Question: I have this table on my database:

'sentBy' and 'sentTo' are FK to 'User' table.
On this table I have messages between users:
'''
sentBy | sentTo | dateSent | body
-------+----------+------------------+-----------------
1 | 2 | 11/21/2010 10:00 | Hey!
-------+----------+------------------+-----------------
2 | 1 | 11/21/2010 10:50 | Hi!
-------+----------+------------------+-----------------
1 | 2 | 11/21/2010 10:51 | msg body 1
-------+----------+------------------+-----------------
2 | 1 | 11/21/2010 11:05 | msg body 2
-------+----------+------------------+-----------------
1 | 3 | 11/21/2010 11:51 | msg body 3
-------+----------+------------------+-----------------
3 | 1 | 11/21/2010 12:05 | msg body 4
-------+----------+------------------+-----------------
1 | 3 | 11/21/2010 12:16 | msg body 5
-------+----------+------------------+-----------------
4 | 1 | 11/21/2010 12:25 | msg body 6
-------+----------+------------------+-----------------
'''
I need to know the users with whom user 1 has talked . In this case, with users 2, 3 and 4 (note that user 4 has sent a message to user 1, but user 1 hasn't sent any message yet).
And the second question is: I'm asking about to get the latest message sent to a user.
For example, if I'm asking about user 1, the latest message with user 2 is: msg body 2. And the latest message with user 3 is msg body 5.
Or maybe I will need two selects.
I'm trying to do something like . Where you have a chats screen with a list of users with whom I have talked (my first question), and the last message with them (my second question).
Maybe I can create another table named 'Conversation', move 'sentBy' and 'sentTo' to that table, and also last message with the date sent to it, but I think this can't be a good design.
The result for my two question is this:
'''
sentBy | sentTo | dateSent | body
-------+----------+------------------+-----------------
2 | 1 | 11/21/2010 11:05 | msg body 2
-------+----------+------------------+-----------------
1 | 3 | 11/21/2010 12:16 | msg body 5
-------+----------+------------------+-----------------
4 | 1 | 11/21/2010 12:25 | msg body 6
-------+----------+------------------+-----------------
'''
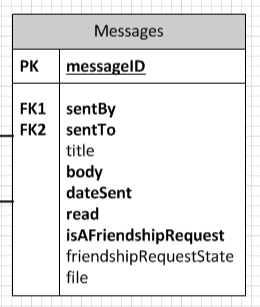
Answer: The following query will give you the expected results for user 1:
'''
select m.* from messages m
join (
select auser,withuser,max(datesent) datesent from (
select sentby as auser,sentto as withuser,datesent from messages
union
select sentto as auser,sentby as withuser,datesent from messages
) as ud
group by auser,withuser
) maxud
on (m.datesent=maxud.datesent and maxud.auser in (m.sentBy,m.sentTo))
where auser=1
'''
Needless to say, you can change the condition in the 'where' clause to get similar results for any user.
However, my approach would be to create a view and later select from it, like so:
'''
create view conversation_stuff as
select m.sentBy,m.sentTo,m.dateSent,m.body,maxud.auser,maxud.withuser
from messages m
join (
select auser,withuser,max(datesent) datesent from (
select sentby as auser,sentto as withuser,datesent from messages
union
select sentto as auser,sentby as withuser,datesent from messages
) as ud
group by auser,withuser
) maxud
on (m.datesent=maxud.datesent and maxud.auser in (m.sentBy,m.sentTo))
select sentBy,sentTo,dateSent,body from conversation_stuff where auser=1;
'''
This could prove useful for other uses too, I guess.
: Changed 'user' to 'auser' everywhere, for sqlserver to stop complaining to avoid '[]'s...